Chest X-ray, AP view. Patient: 61 years old, sex F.
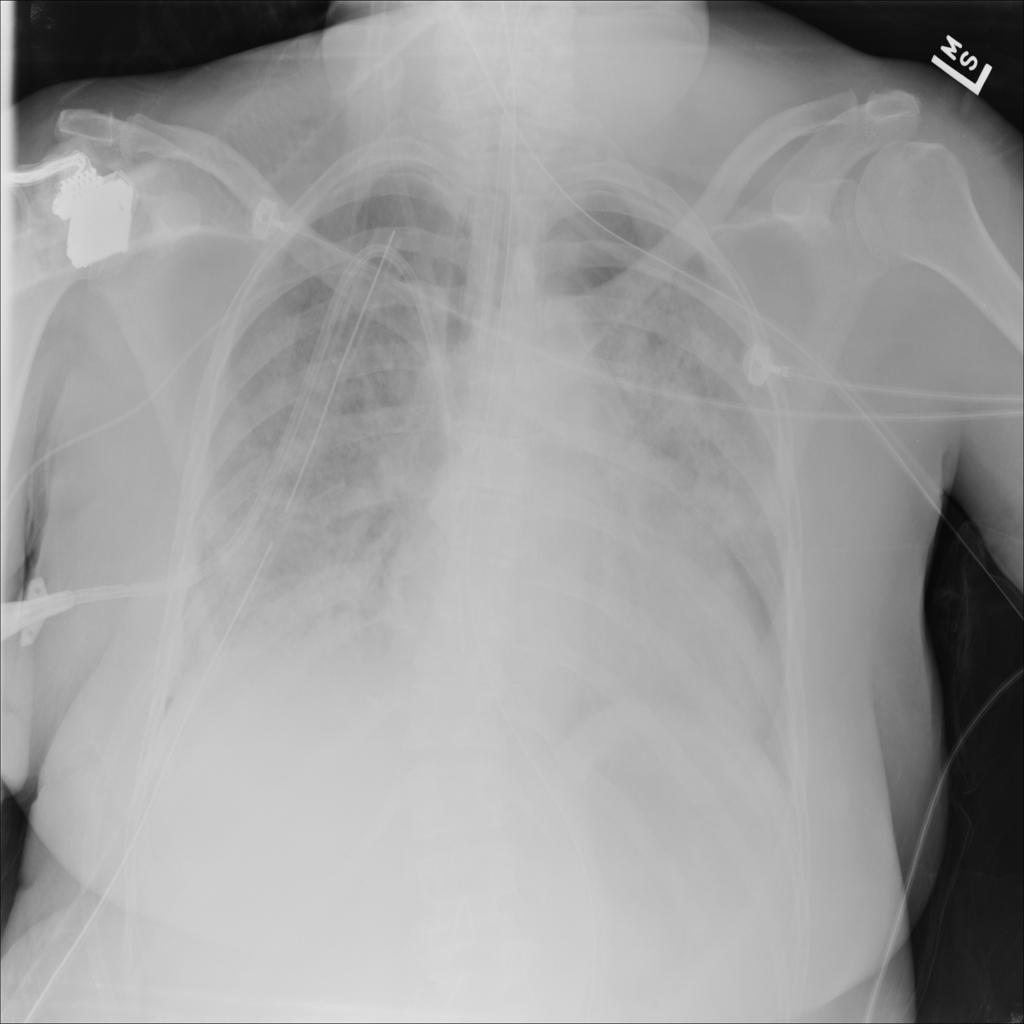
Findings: No Finding